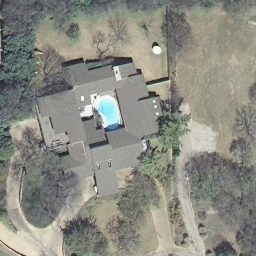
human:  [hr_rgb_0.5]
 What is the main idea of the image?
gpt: sparse residential